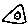
Label: triangle